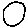
Label: circle